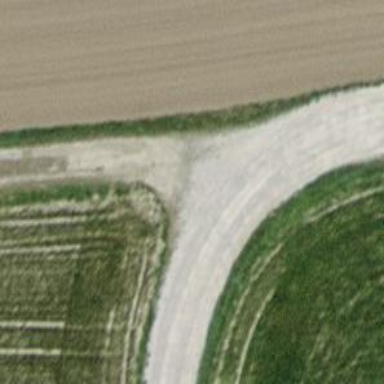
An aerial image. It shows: Service road with unpaved surface. The track type is grade 2.